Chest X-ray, PA view. Patient: 62 years old, sex M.
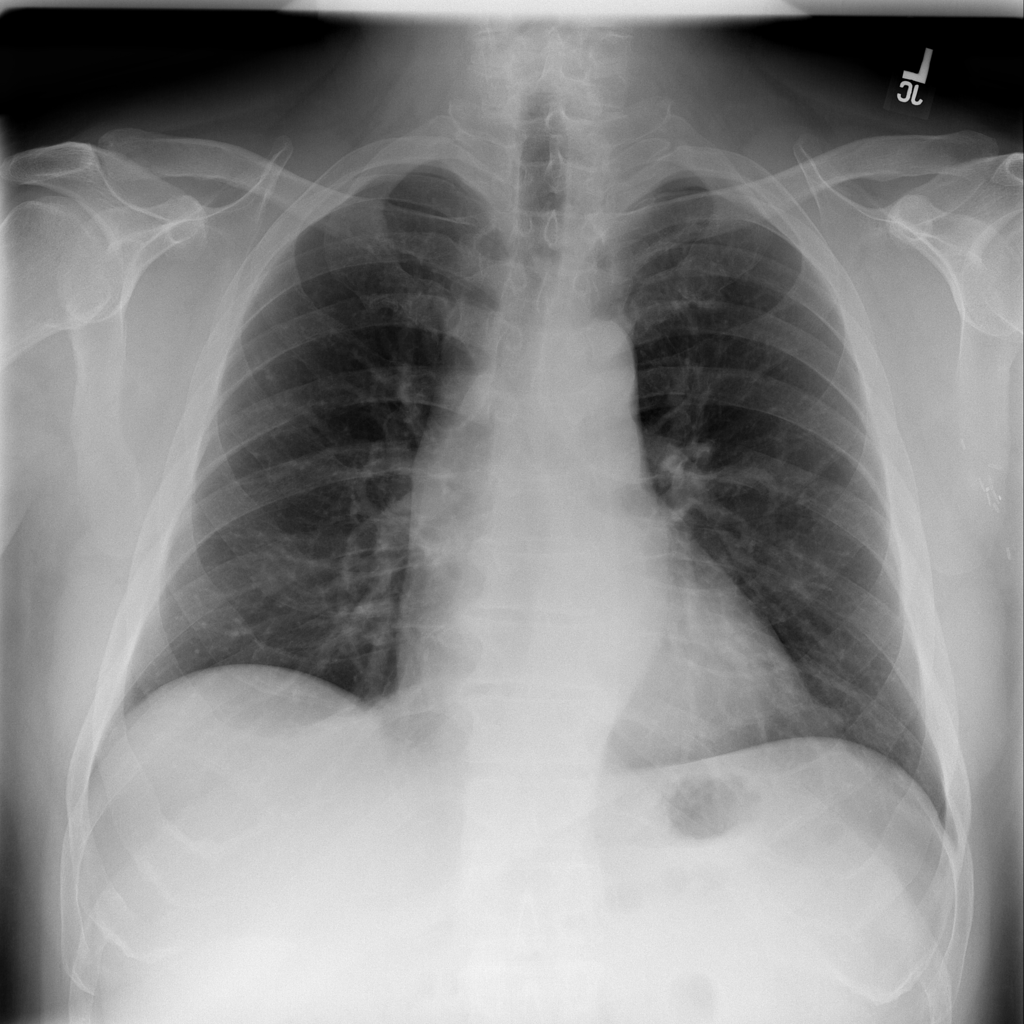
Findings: No Finding